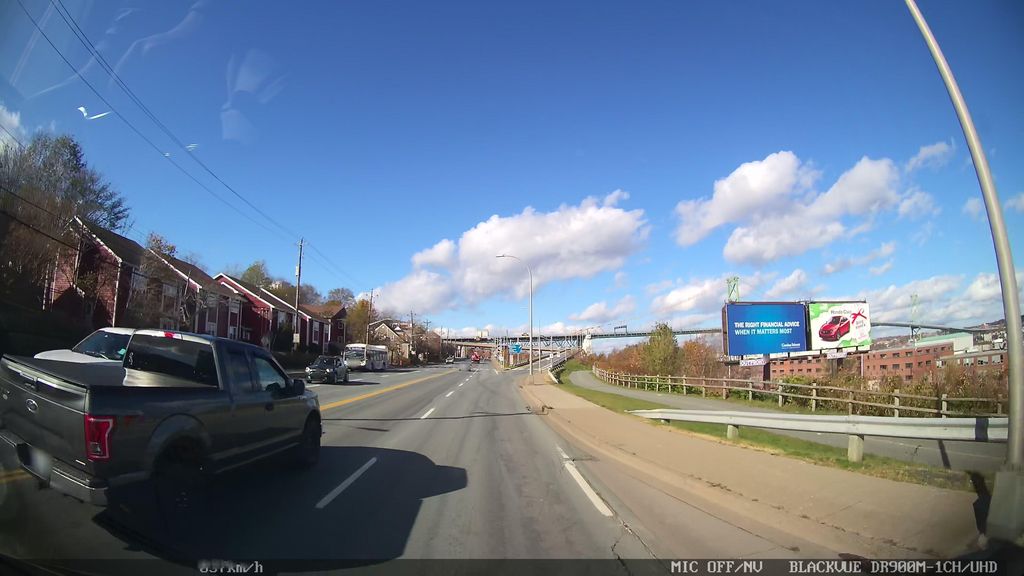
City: halifax